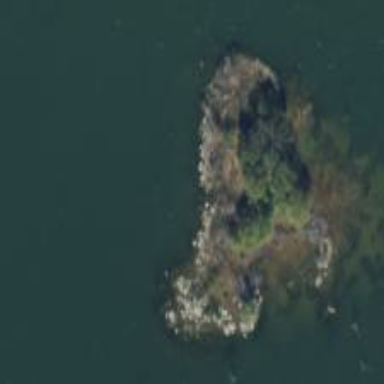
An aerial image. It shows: Islet.